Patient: sex M, age 51
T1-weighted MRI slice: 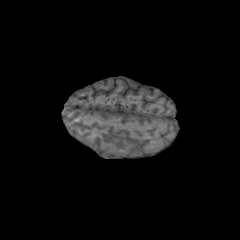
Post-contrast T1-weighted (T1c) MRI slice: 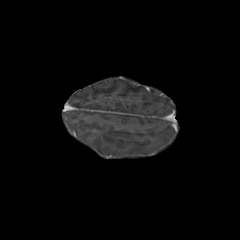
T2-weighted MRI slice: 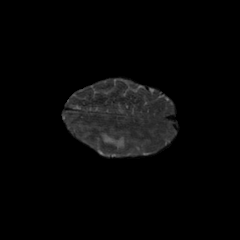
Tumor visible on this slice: yes
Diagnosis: Glioblastoma, IDH-wildtype
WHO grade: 4